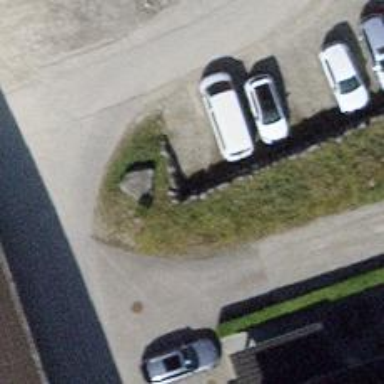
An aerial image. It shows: Retaining wall.